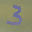
Label: 3